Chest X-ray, PA view. Patient: 28 years old, sex M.
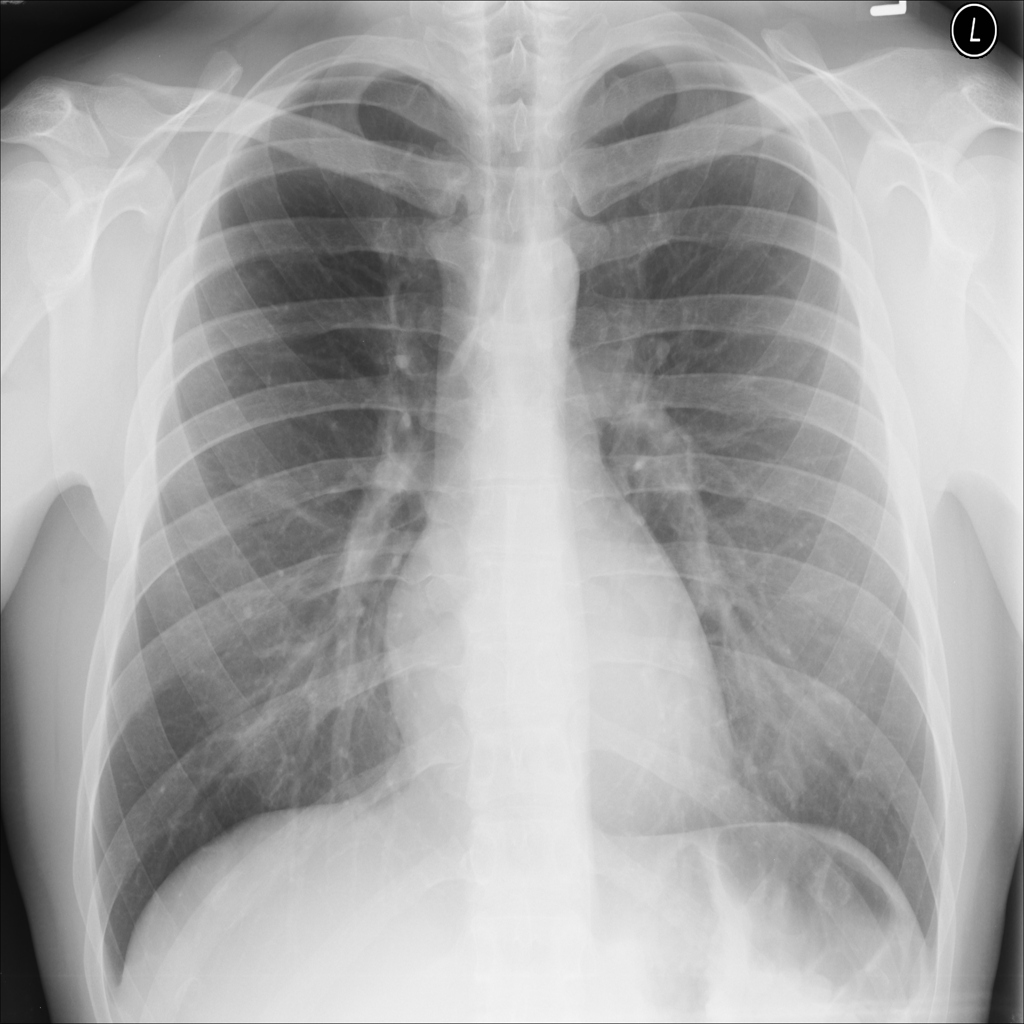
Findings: No Finding